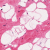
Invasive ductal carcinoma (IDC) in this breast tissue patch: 0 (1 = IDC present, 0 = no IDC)